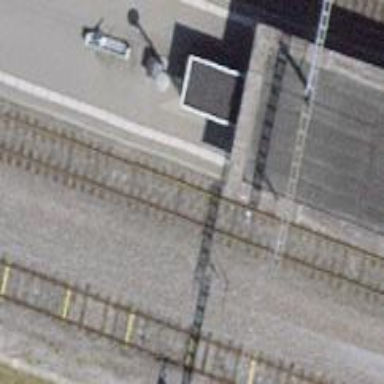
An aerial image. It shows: Stop position for public transport at railway stop.